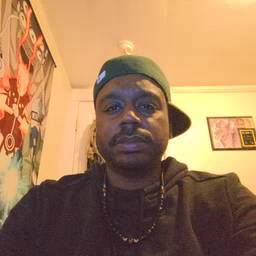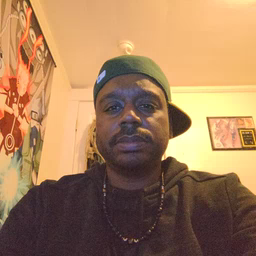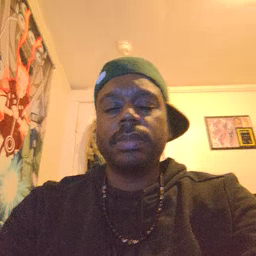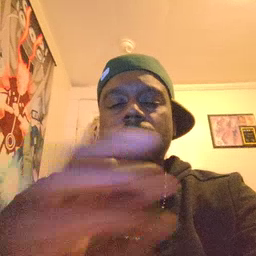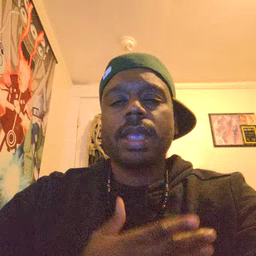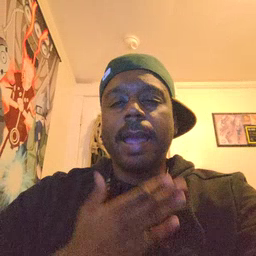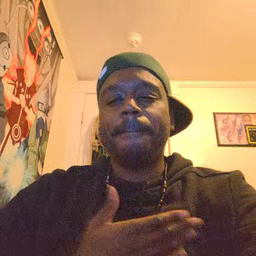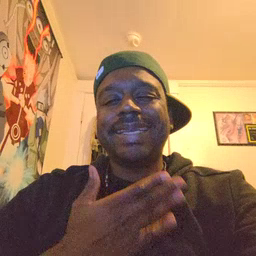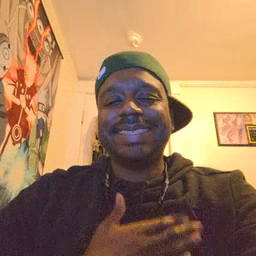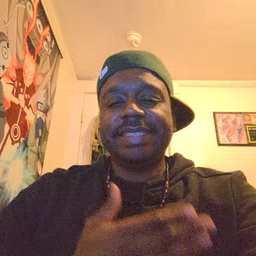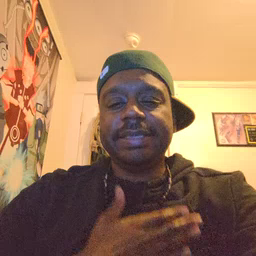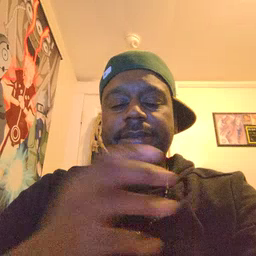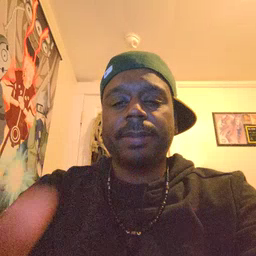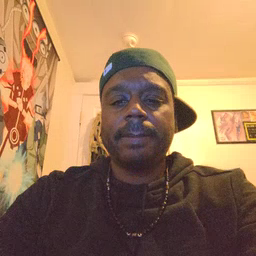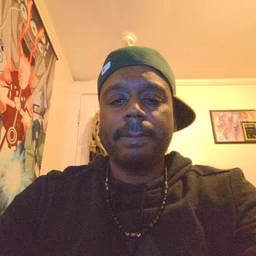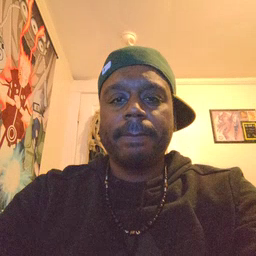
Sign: happy